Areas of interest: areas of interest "Beijing Rural Commercial Bank (Wenquan Branch)"
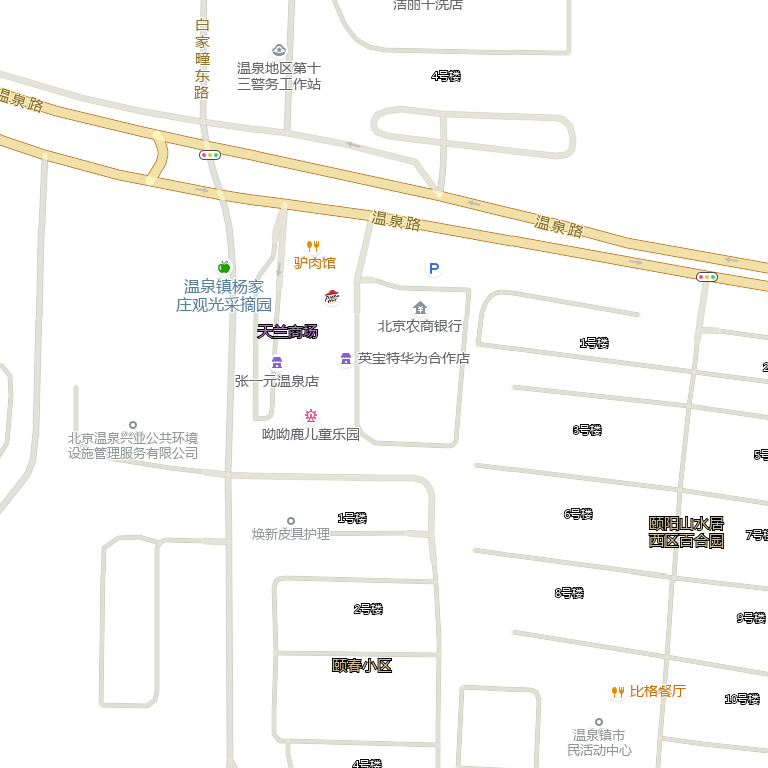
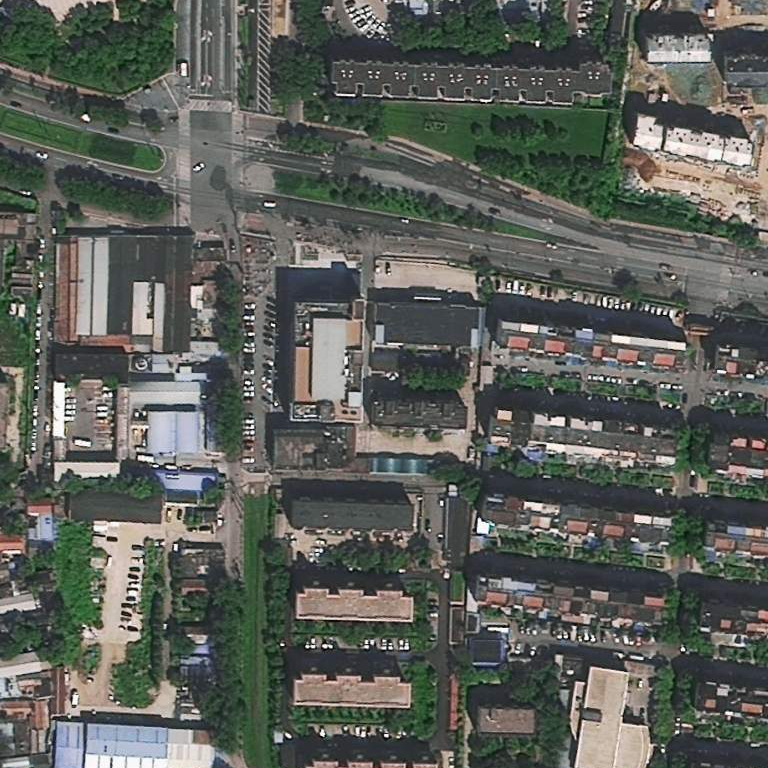